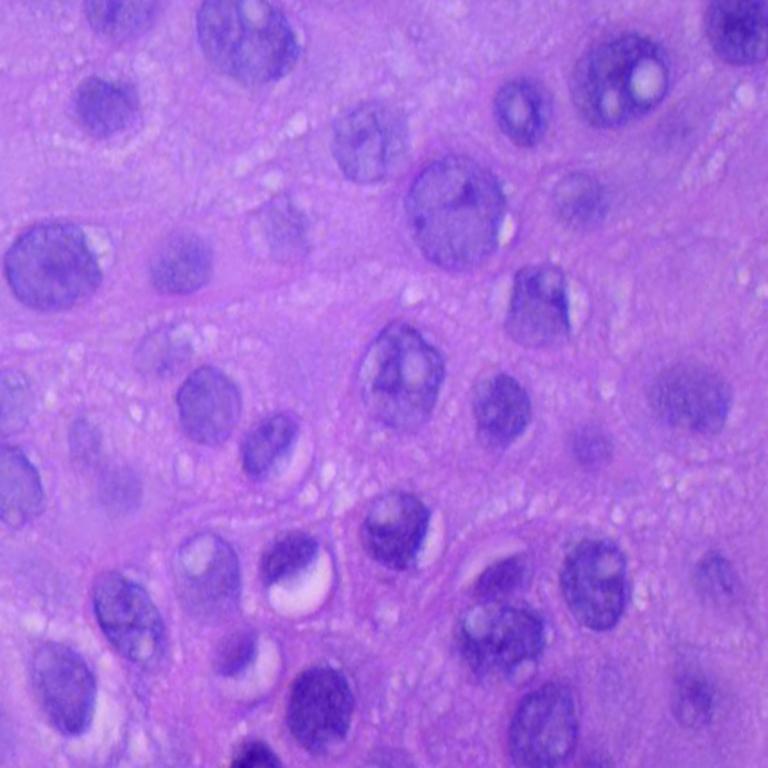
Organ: lung
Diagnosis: squamous carcinomas